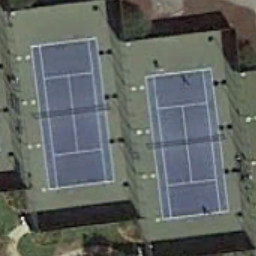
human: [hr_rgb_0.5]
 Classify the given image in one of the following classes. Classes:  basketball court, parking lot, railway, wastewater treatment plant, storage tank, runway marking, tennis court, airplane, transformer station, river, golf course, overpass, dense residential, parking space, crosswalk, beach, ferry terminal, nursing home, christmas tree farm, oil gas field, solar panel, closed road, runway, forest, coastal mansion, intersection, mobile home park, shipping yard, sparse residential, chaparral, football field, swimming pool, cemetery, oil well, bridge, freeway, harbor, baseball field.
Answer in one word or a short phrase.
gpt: tennis court